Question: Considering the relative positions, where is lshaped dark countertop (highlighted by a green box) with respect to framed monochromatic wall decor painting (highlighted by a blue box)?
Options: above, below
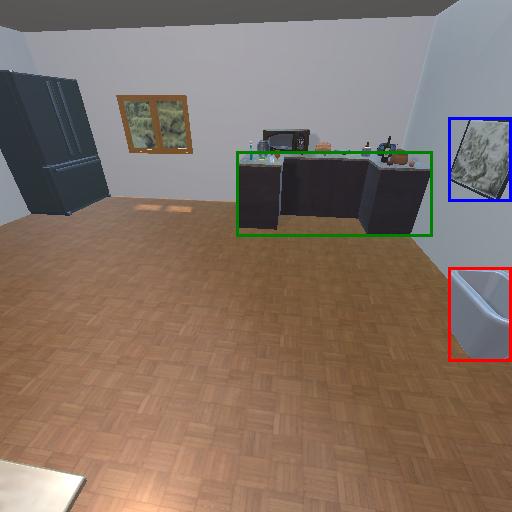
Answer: above